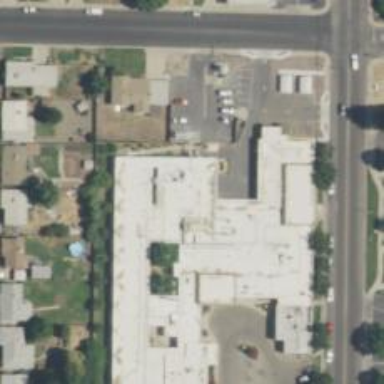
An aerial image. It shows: Healthcare facility identified as hospital.